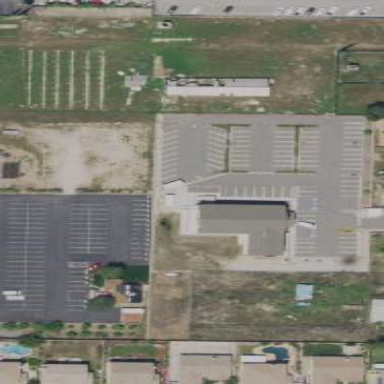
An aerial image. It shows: Parking area.